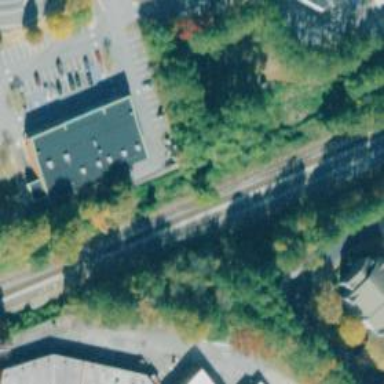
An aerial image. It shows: Railway siding for service.